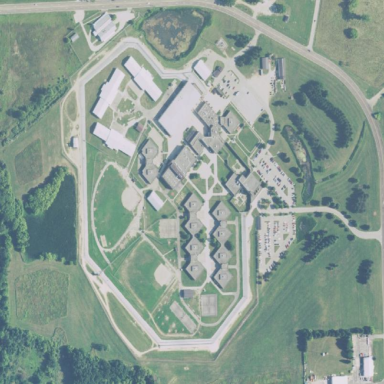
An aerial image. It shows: Prison.